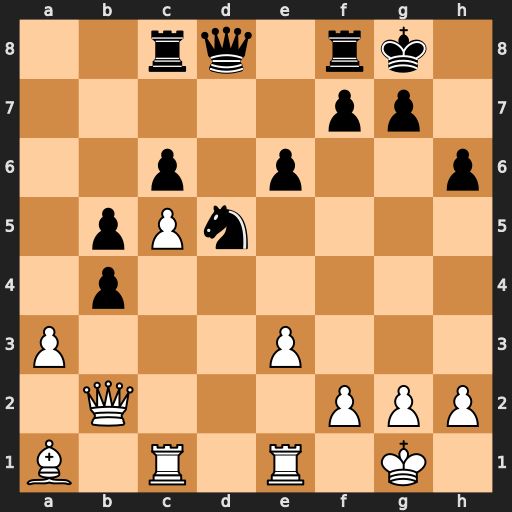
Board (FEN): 2rq1rk1/5pp1/2p1p2p/1pPn4/1p6/P3P3/1Q3PPP/B1R1R1K1
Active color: w
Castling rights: -
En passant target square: -
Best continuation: Qxg7#